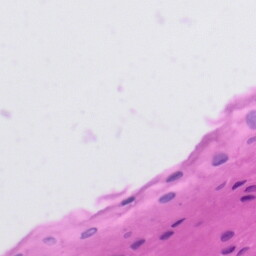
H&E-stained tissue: Tonsil